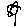
Label: flower